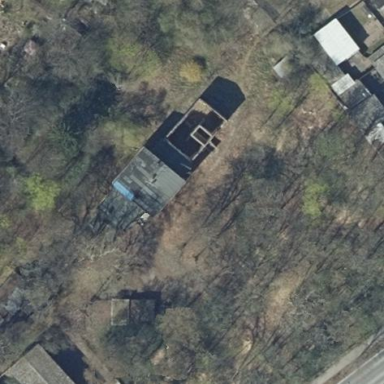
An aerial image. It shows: Building.